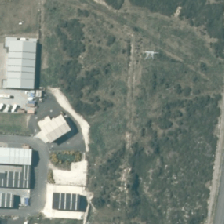
Land cover: urban_parkland